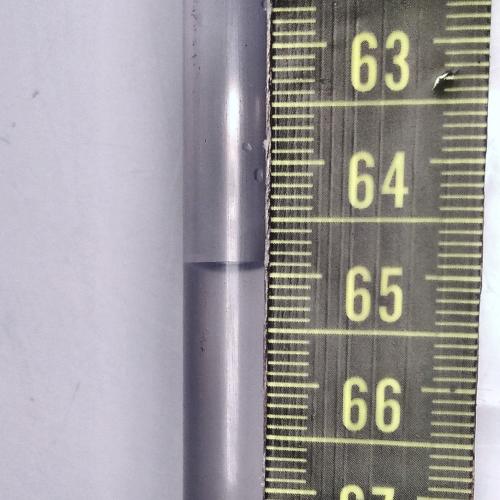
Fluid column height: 64.9 cm